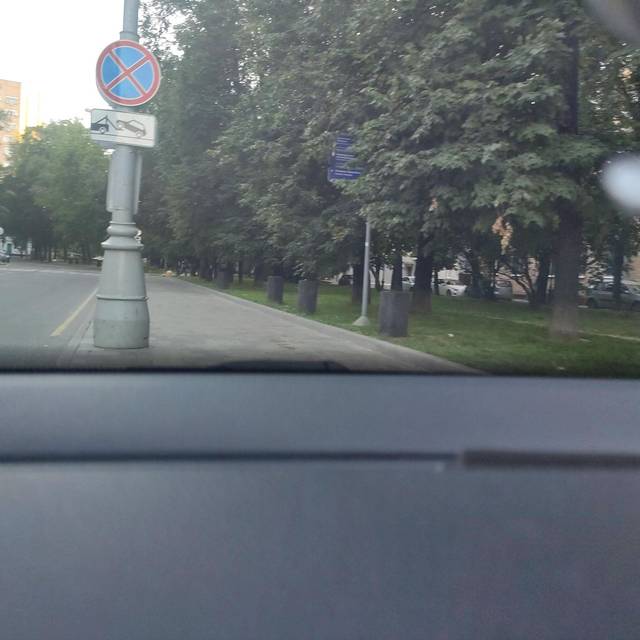
Region: Russia
Coordinates: 55.783, 37.567